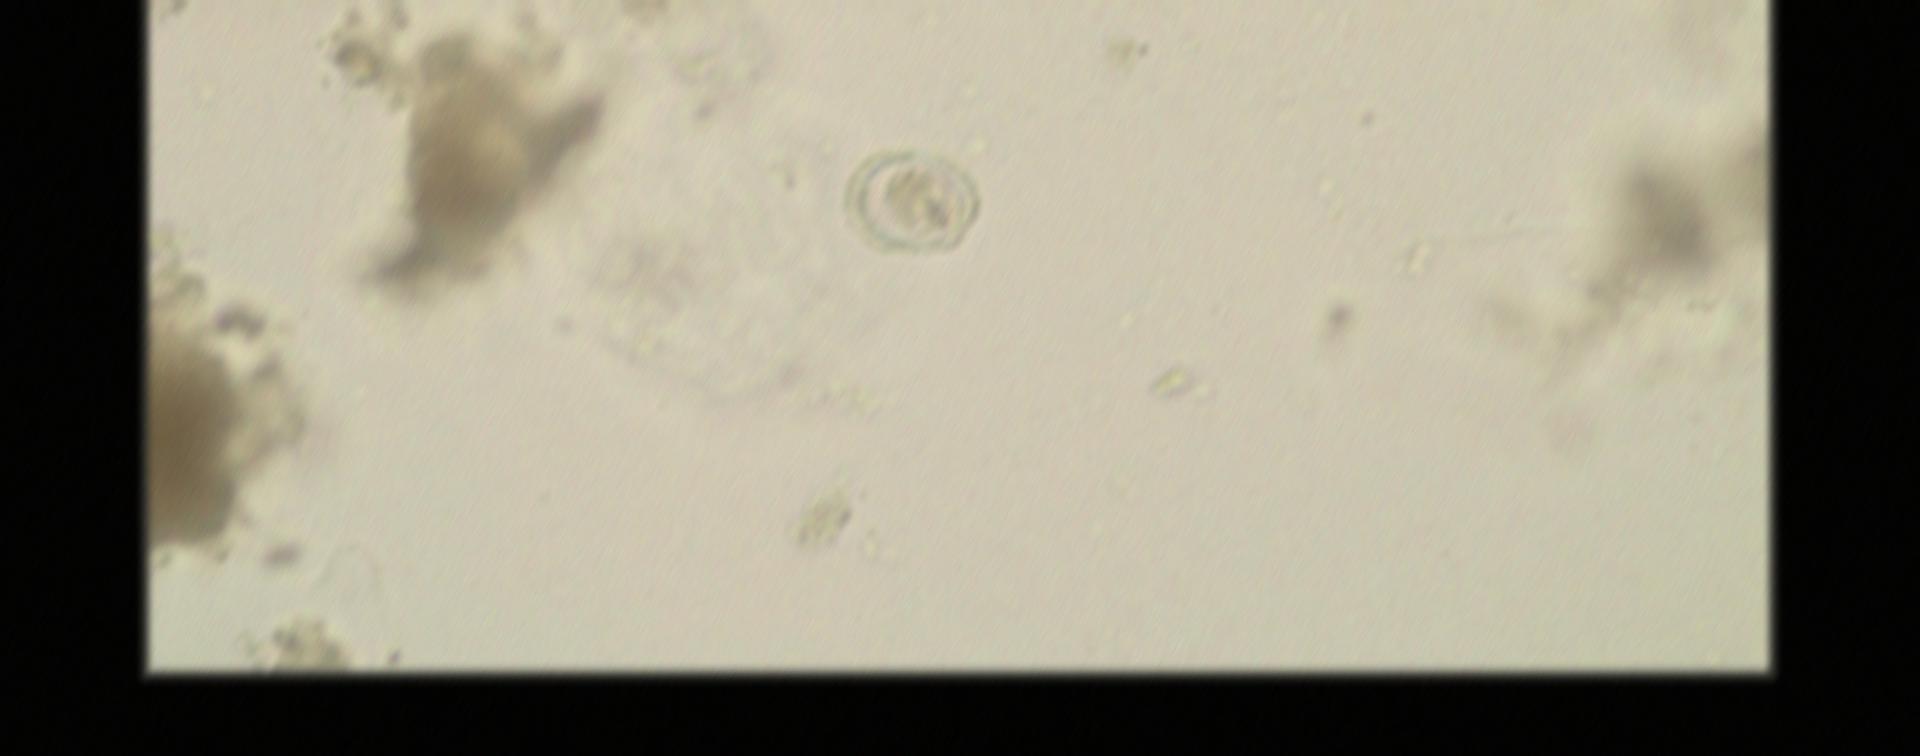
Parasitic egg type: Hymenolepis nana